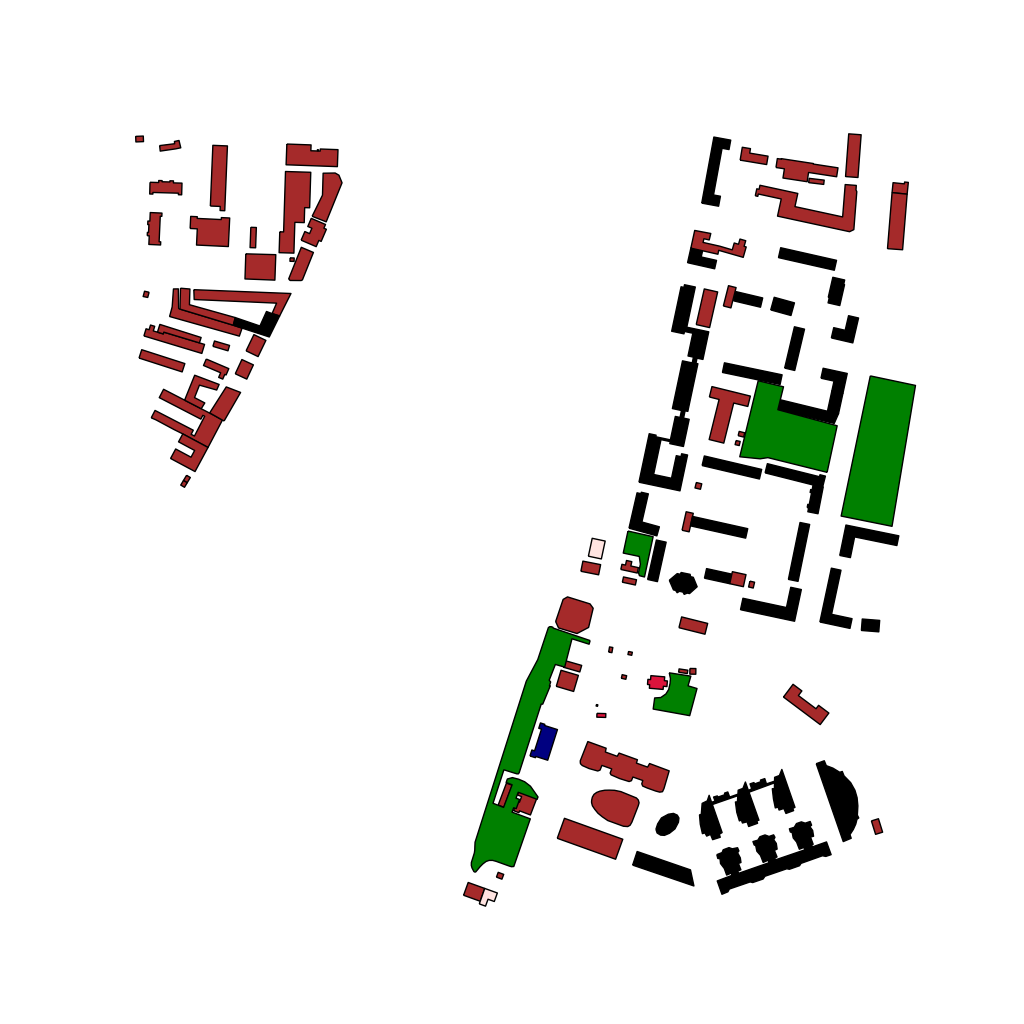
Tags: overhead vector_map, business, industrial, recreation, residential, historical, modern, soviet, high_rise, individual_rise, low_rise, medium_rise, density_1, Bank, Building, Church, Facility, Gas, Park, 1.0 km²